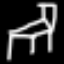
Label: chair